Field crop: tomato
Growth stage: 2
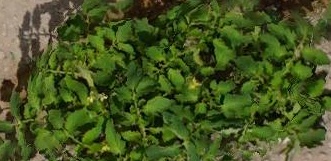
Species: tomato